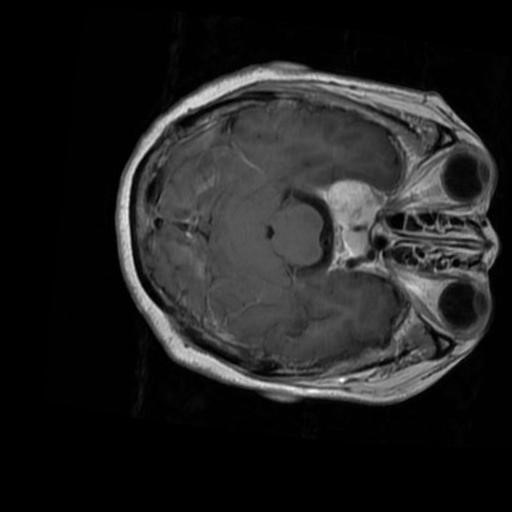
Label: brain_menin